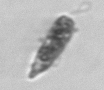
Label: Euglena